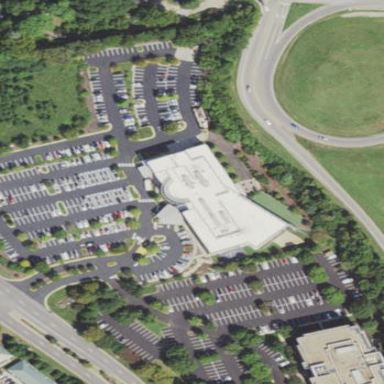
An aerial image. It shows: Office building.